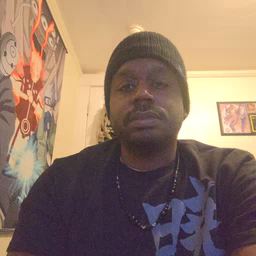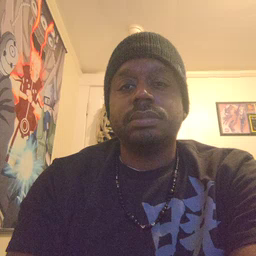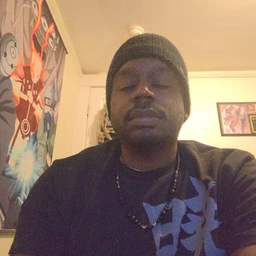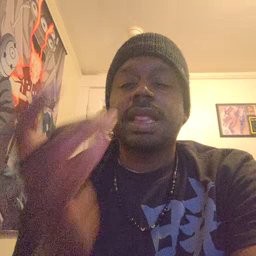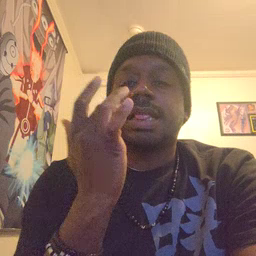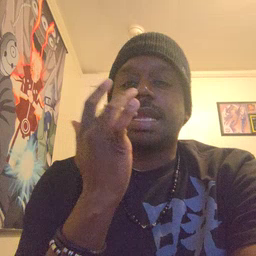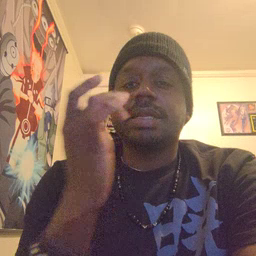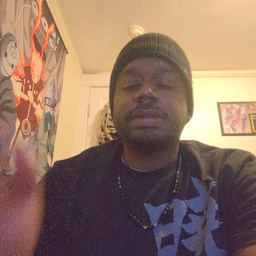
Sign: taste